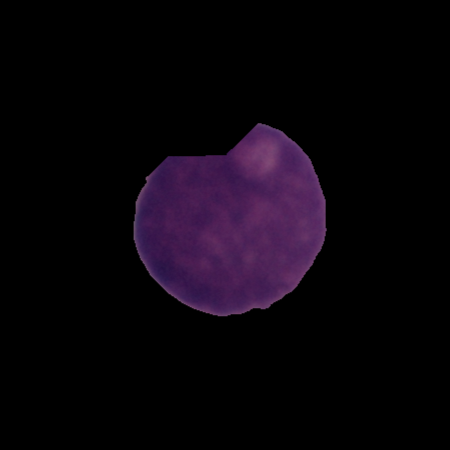
Label: cancer